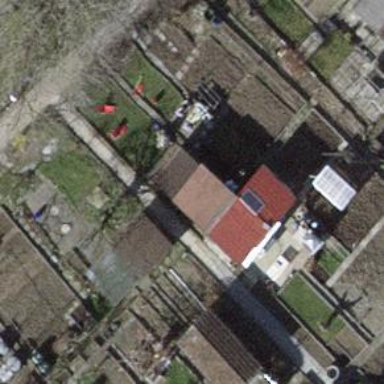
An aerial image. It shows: Allotment house.